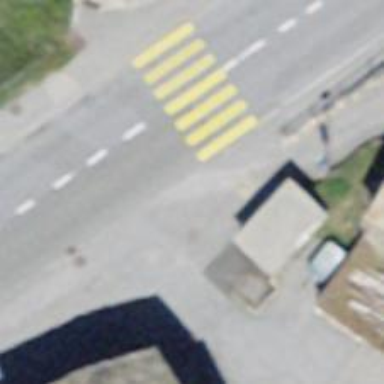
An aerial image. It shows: Bus stop with shelter. It is platform for public transport.